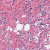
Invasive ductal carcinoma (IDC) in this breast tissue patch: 1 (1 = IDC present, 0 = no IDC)